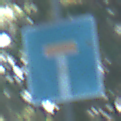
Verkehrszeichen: Sackgasse
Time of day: MorningAfternoon
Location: Outdoor (Nature)
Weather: Clear
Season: NotSpecified
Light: Natural